Question: I have a 'Windows Form' application and I use a custom control that allows users to select and save image. However I need to insert some restrictions. The easy one was to select only 'jpg' files but now I need to restrict the users to be able to see and select only 'jpg' images with certain pattern in the name and if possible (I think I've seen this implemented in other windows applications) I want this pattern to stay in the 'File Name' field and the user to not be able to delete it.
what I have done till now :
I have the restriction set:
'''
fileNameFilter = "All files (*.jpg)|" + ImageNameFilter + "*.jpg";
openFileDialog1.Filter = fileNameFilter;
'''
I can show the user what pattern he needs to look for:
'''
openFileDialog1.FileName = fileNameFilter;
'''
However there are two things that I still can't accomplish. Here is a print screen to make it clear:

First - the pattern is shown but I can delete it when it's made like this and I want if it's possible the 'File name' field to be 'Read only' or in other words the user should not be able to delete what I have put there.
Second - this is the list with previously opened files even though the file don't match the name restrictions/filters the user is still able to select form the list and save that file. I need, again if possible either to clean this list when the 'File Dialog' is opened or somehow to stop the user from being able to save this file but i think the second will require too much extra business logic so I prefer just to clean the list.
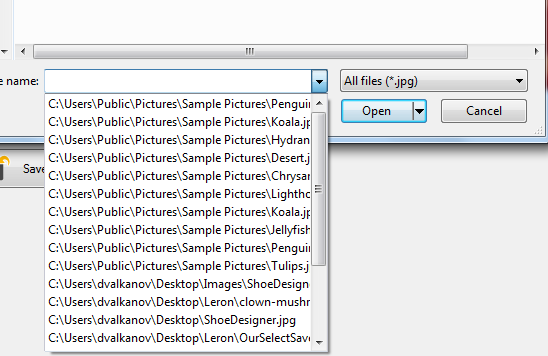
Answer: Trying to control rigidly what's shown in a file dialog through a filter or a file name pattern is not going to work. The user can always type their own pattern into the file name edit box.
What you need to do is use the file dialog's facilities for controlling what objects are displayed. Unfortunately the C# wrapper doesn't expose this functionality that is offered by the underlying Win32 controls.
If you need to support XP, then you need to listen for the <URL> notification. This is sent for each item in the folder. You therefore get the opportunity to either allow or deny the inclusion of each item.
For the dialogs used in Vista and later it's different. These dialogs use <URL> method.
It's going to be a bit messy to make all this happen from C#, but this is the correct way to do what you ask. Once you do this, there's no need to even think about trying to make the file name edit box read-only. Because the dialog will only offer up the items that you have allowed to be included.